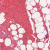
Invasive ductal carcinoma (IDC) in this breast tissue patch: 0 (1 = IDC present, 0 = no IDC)